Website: crate-barrel
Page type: billing-address
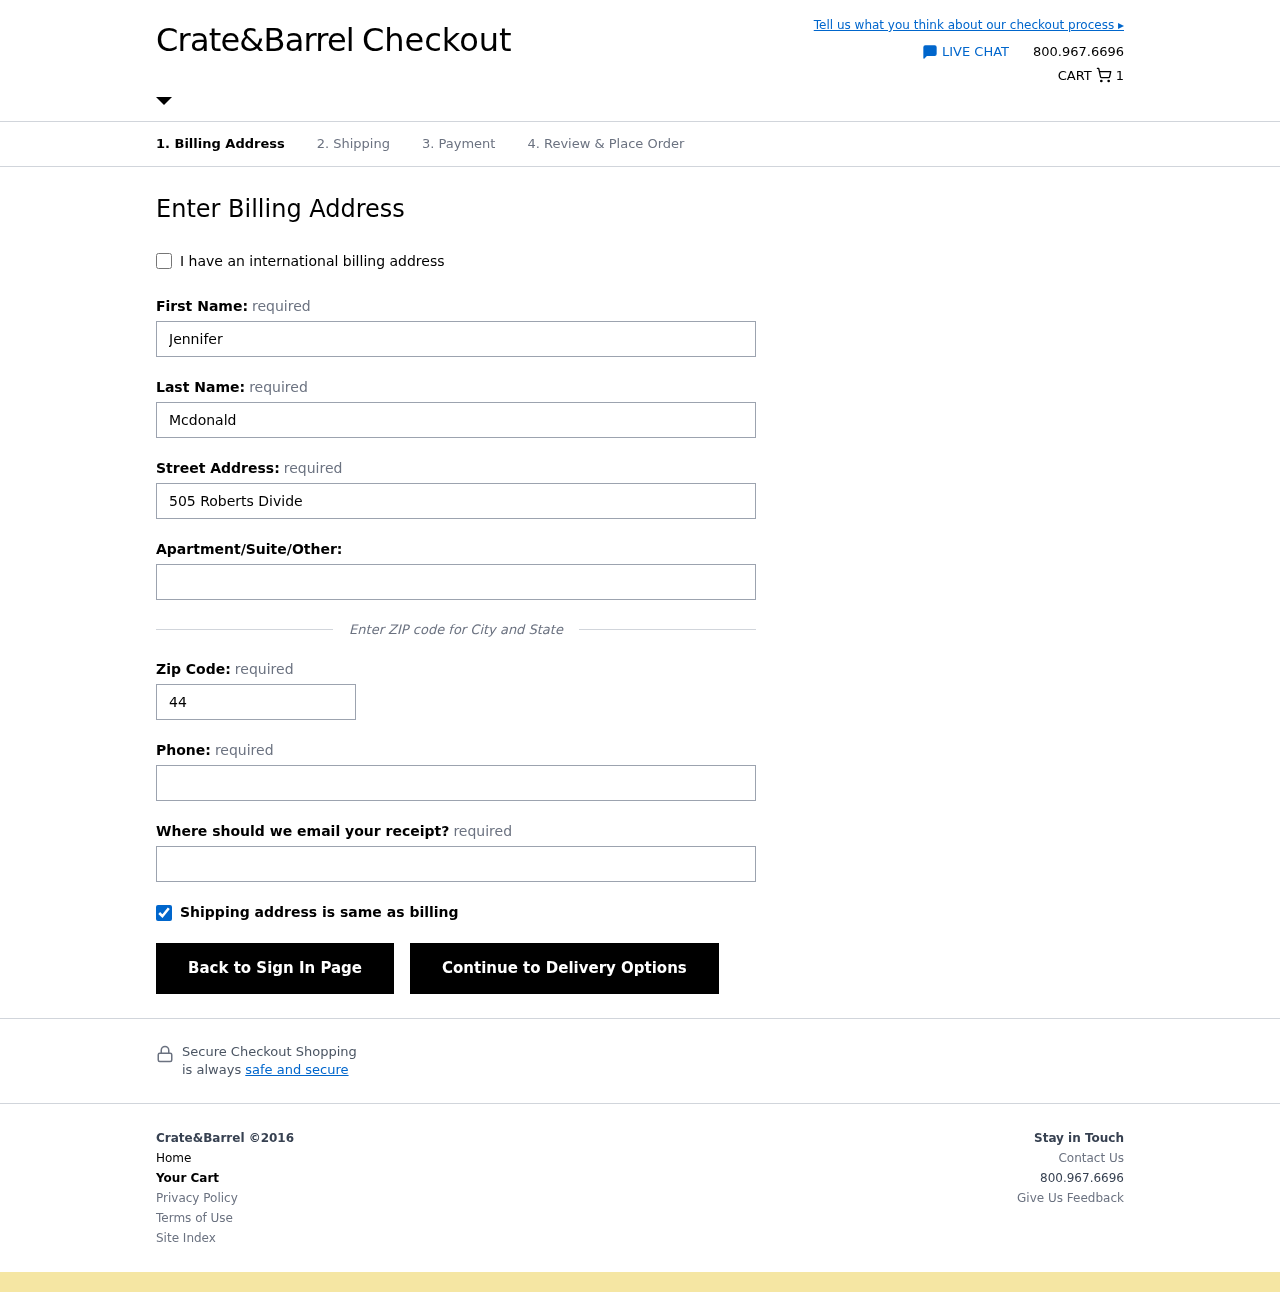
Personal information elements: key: PII_EMAIL
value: jennifer_mcdonald@hotmail.com
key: PII_FIRSTNAME
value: Jennifer
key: PII_LASTNAME
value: Mcdonald
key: PII_PHONE
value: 7797618192
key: PII_POSTCODE
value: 44960
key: PII_STREET
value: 505 Roberts Divide
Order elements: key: ORDER_NUM_ITEMS
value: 1